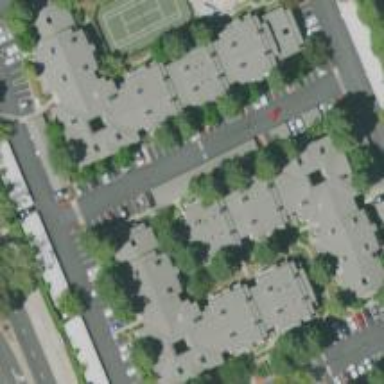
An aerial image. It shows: Image showing building with apartments.